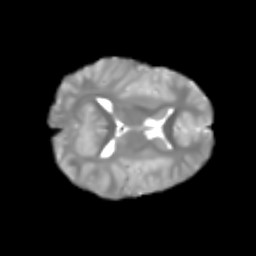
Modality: T2w
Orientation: axial
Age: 6
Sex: male
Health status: healthy